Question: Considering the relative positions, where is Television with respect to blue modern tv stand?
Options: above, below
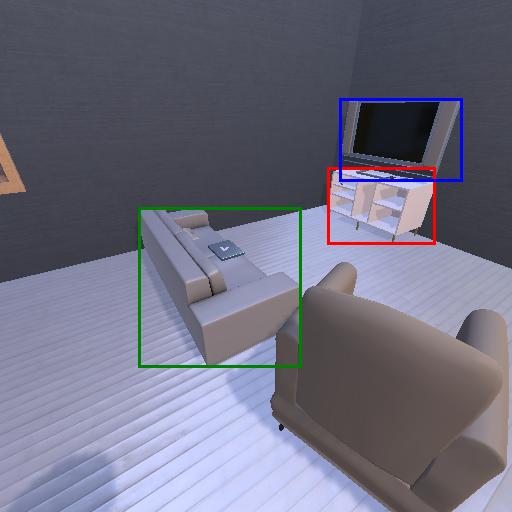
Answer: above